Question: Having an issue loading in some html from a separate cshtml page using the razor engine.
I want to be able to reuse this popup in multiple places so I want it seperated from each page.
So far I have only managed to load in a page by generating it though Javascript but some of the elements that use the razor engine do not work.
HTML:
JavaScript:
'''
function BuildDialog(){
var demographicDialog = $(document.createElement('div'));
demographicDialog.append().html('<div id="tabs"><ul><li><a href="#tabs-1">Edit Demographics</a></li><li><a href="#tabs-2">Special Conditions</a></li>' +
'</ul><div id="tabs-1"><div class="demographicWrapper"><div class="demographicScroll"><table class="demographicDetailsTable DemographicControls"><thead>' +
'<tr><th></th><th>Name</th><th>Value</th> </tr></thead><tbody class="demographicDetails"></tbody></table></div><img id="demographicsLoading" class="loader" ' +
'src="@Url.Content(@"~\Content hemes\MySuite\jsTree hrobber.gif")" /> <div class="demographicControlsContainer"><input class="prometricButton DefaultSelectedDemographics ' +
'DemographicControls" type="submit" name="Command" value="Default Selected" disabled="disabled" style="margin-left: 25px;" /><input class="prometricButton DefaultAllDemographics ' +
'DemographicControls" type="submit" name="Command" value="Default All" style="margin-left: 25px;" /></div></div></div><div id="tabs-2"><div class="demographicWrapper">' +
'<div class="demographicScroll"><table class="demographicDetailsTable SpecialConditionsControls"><thead><tr><th></th><th>Value</th><th>Description</th></tr></thead>' +
'<tbody class="specialConditionsDetails"></tbody></table></div><img id="specialConditionsLoading" class="loader" src="@Url.Content(@"~\Content hemes\MySuite\jsTree hrobber.gif")" />' +
'<div class="demographicControlsContainer"> <input class="prometricButton removeSelectedSpecialCondtions SpecialConditionsControls" type="submit" name="Command" value="Remove Selected" ' +
'disabled="disabled" style="margin-left: 25px;" /></div></div><fieldset class="SpecialConditionsControls"><legend>Add Special Conditions</legend>Value: <input type="text" ' +
'class="newSpecialConditionValue">Description: <input type="text" class="newSpecialConditionDescription"><input class="prometricButton addSpecialConditions" ' +
'type="submit" name="Command" value="Add Special Conditions" /></fieldset></div></div>');
$("#AddDemographicsDialog").wrapInner(demographicDialog);
$("#AddDemographicsDialog").dialog("open");
}
'''
This Is what the JavaScript produces:

The page rendered does not show the tabs and also the images that where meant to be loaded through razor do not load (It comes with a failed to load resource)
I guess my question is how can I get either the javascript to work correctly or can I take this html and place it in its own View and load it in some other way?
There is a lot of code behind all this so ask for anything I may be missing that fill give a fuller picture. Thanks.
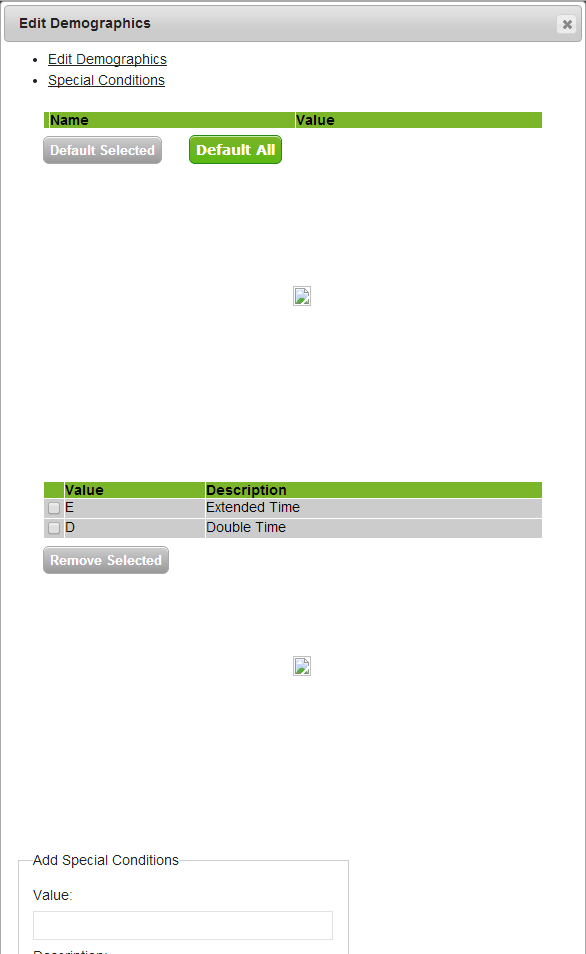
Answer: I managed To figure it out with a little brute force.
I had looked into using partialViews to add the html into the cshtml.
This covers it pretty nicely:
<URL>
I had looked over this stuff a lot before posting a question and could not get anything to work. I had not realised the ActionResult method name had to be the same as the view it was using -_-.